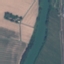
Land use / land cover: River